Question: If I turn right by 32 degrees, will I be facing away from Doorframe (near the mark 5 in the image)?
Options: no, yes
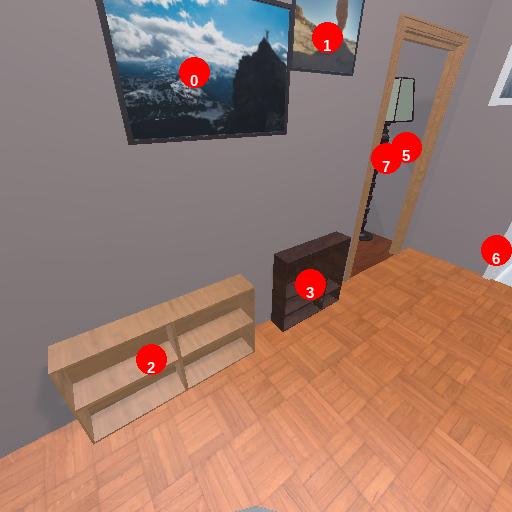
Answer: no